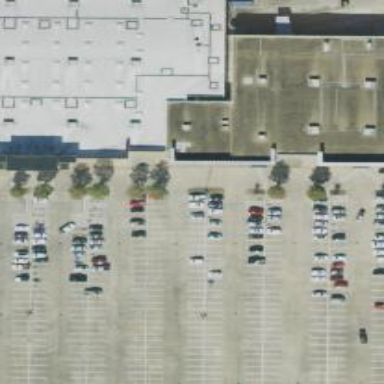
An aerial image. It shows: Parking space.